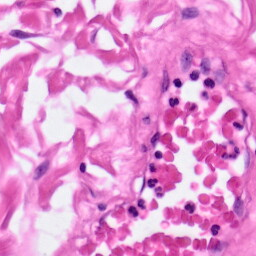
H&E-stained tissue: Pancreatic